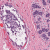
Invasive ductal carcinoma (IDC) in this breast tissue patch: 0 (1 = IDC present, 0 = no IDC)